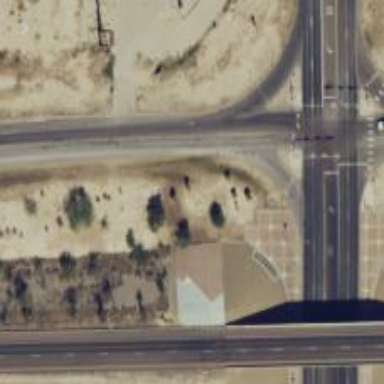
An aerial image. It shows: Asphalt road with frontage access. The road is classified as tertiary.